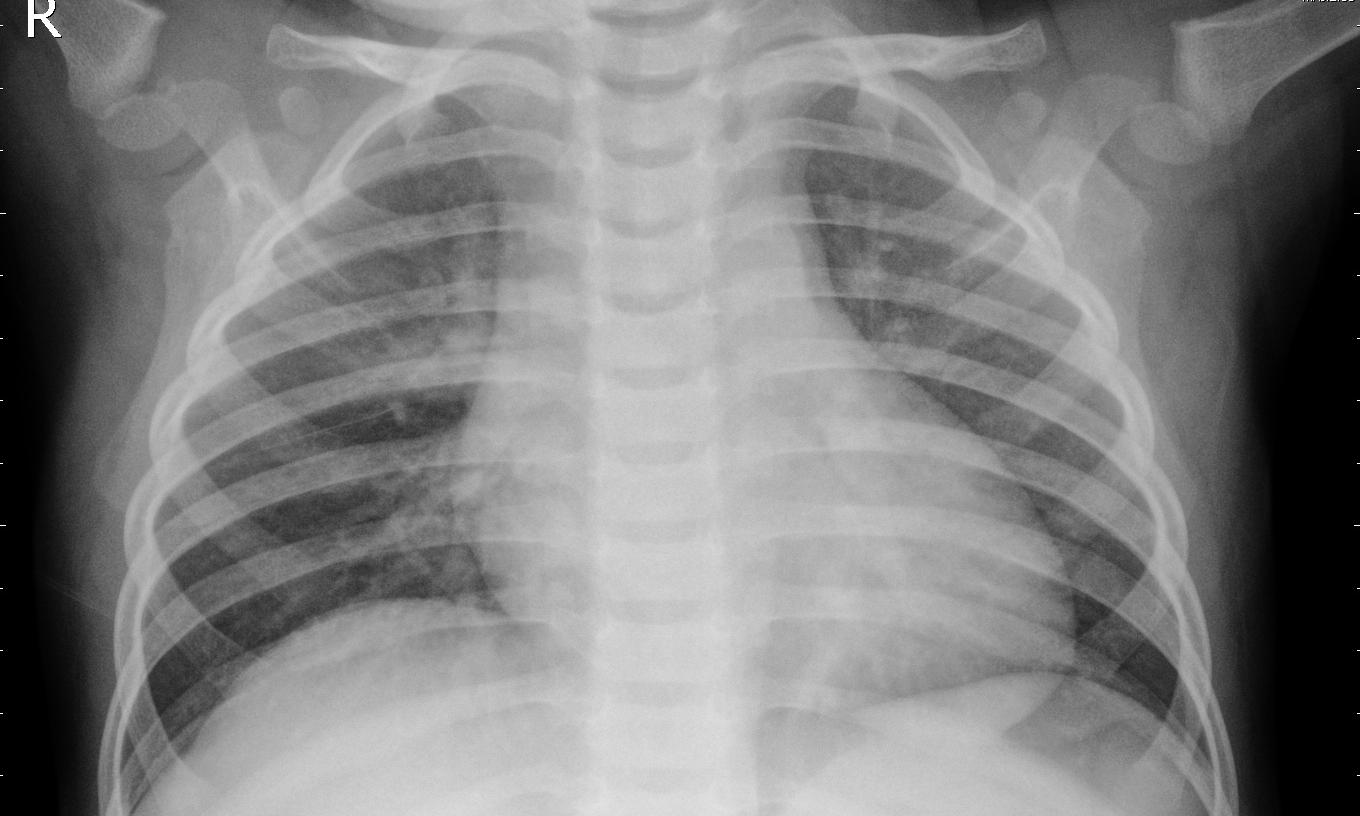
Diagnosis: PNEUMONIA